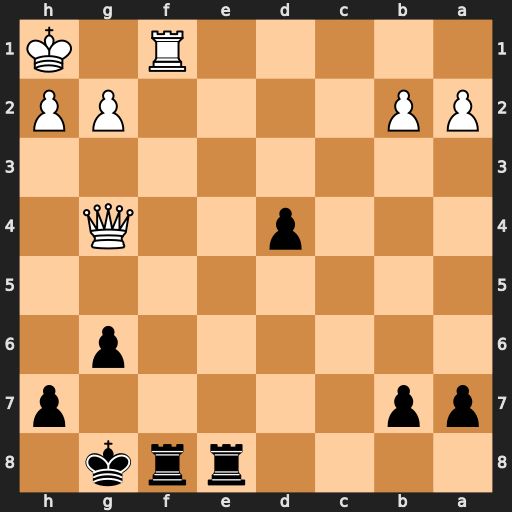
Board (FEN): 4rrk1/pp5p/6p1/8/3p2Q1/8/PP4PP/5R1K
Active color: b
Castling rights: -
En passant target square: -
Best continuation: Rxf1#